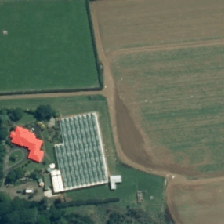
Land cover: shortrotation_cropland